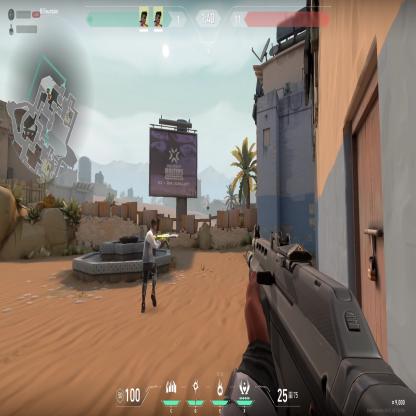
Label: teammate